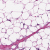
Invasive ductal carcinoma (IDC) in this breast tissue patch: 0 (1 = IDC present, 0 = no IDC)